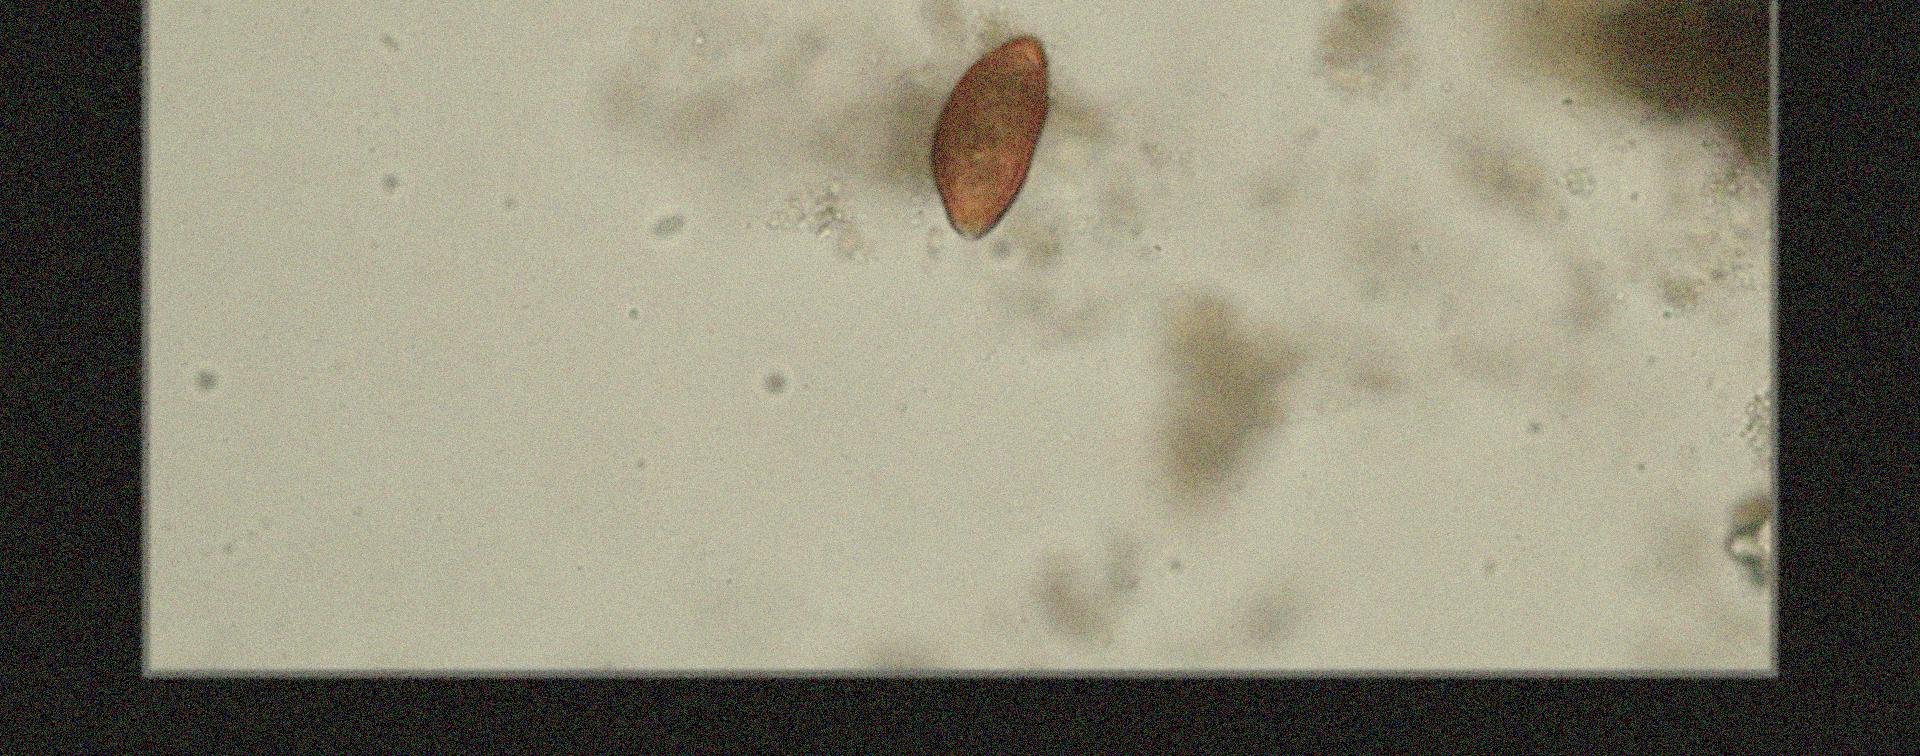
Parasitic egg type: Trichuris trichiura